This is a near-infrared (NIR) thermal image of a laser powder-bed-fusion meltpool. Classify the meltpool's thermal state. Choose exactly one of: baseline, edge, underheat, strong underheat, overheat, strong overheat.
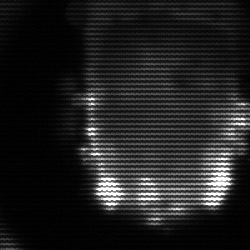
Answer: baseline